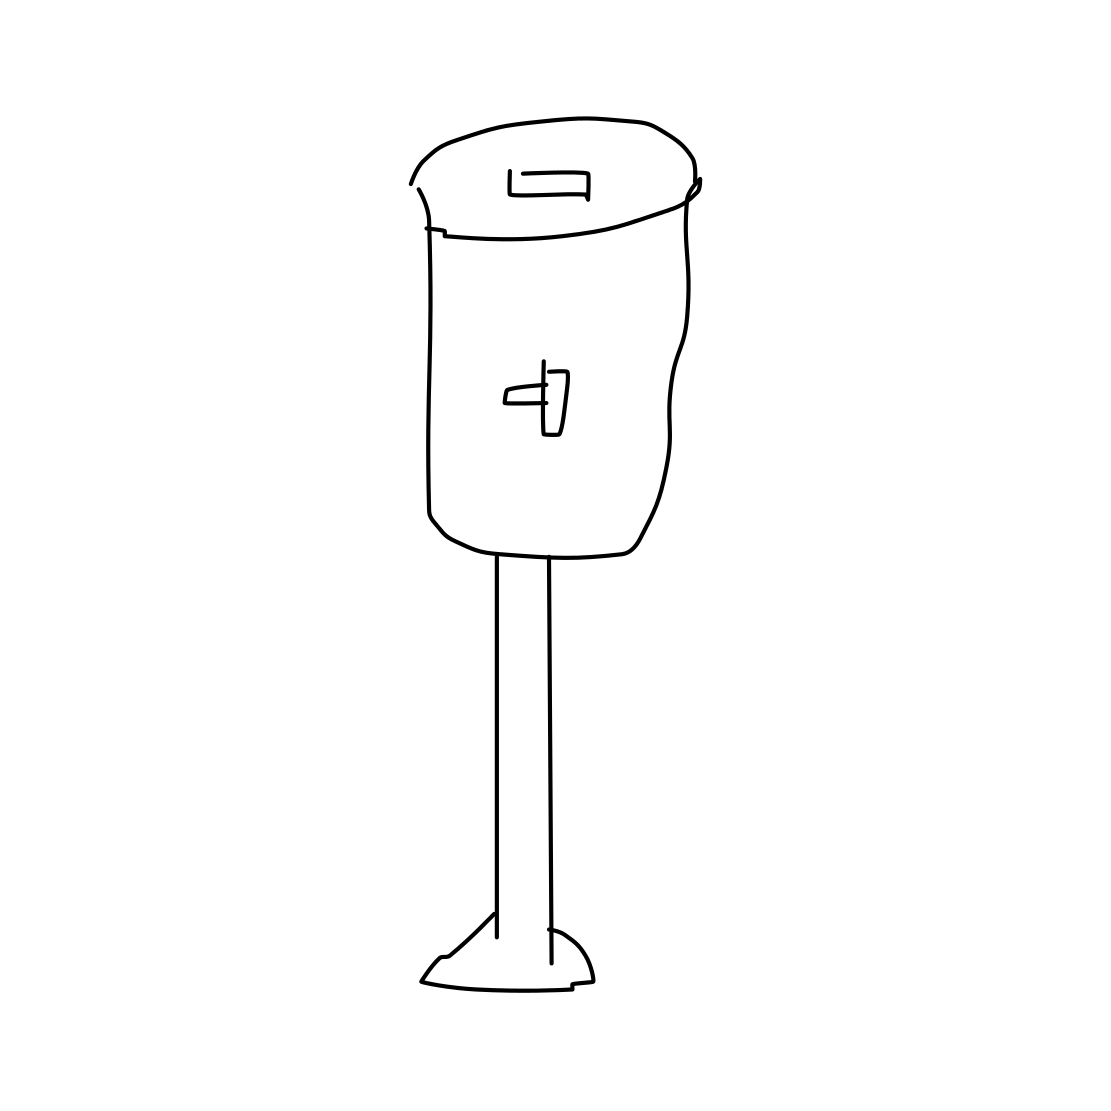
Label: parking meter